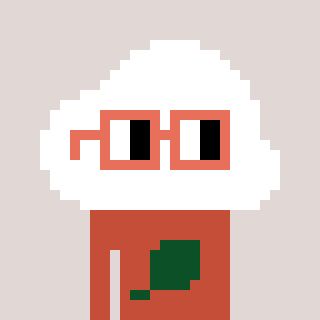
a pixel art character with square orange glasses, a cloud-shaped head and a rust-colored body on a warm background